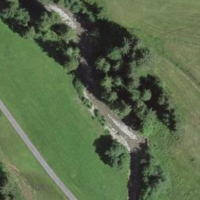
EUNIS habitat code: 24
Species observed at this site:
Geum rivale